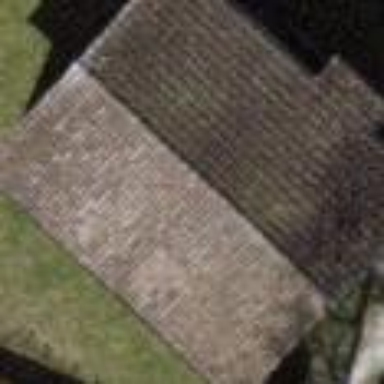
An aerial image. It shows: Simple house.